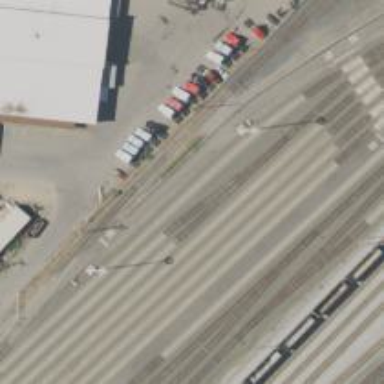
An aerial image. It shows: Railway yard.